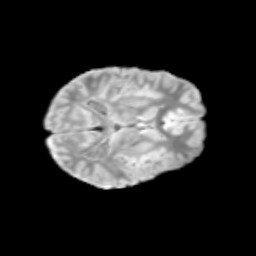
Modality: T2w
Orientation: axial
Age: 10
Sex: male
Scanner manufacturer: siemens
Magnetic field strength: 3 T
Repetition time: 3.8 s
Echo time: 0.07 s